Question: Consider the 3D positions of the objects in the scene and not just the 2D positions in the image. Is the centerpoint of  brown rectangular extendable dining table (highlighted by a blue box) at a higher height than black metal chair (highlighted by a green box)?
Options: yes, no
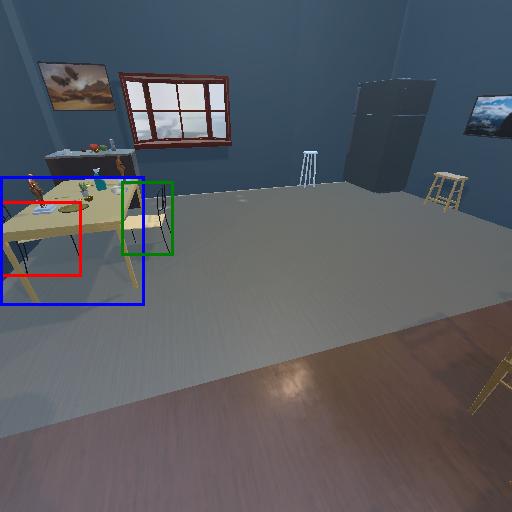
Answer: yes